Question: I have saved different features seperated by commas in the database shown in this image below:
when I select a single feature like this
'''
SELECT rt.*, rb.*, rf.*, rs.*
FROM business rt
INNER JOIN business_company_info rb
ON rt.id=rb.business_id
INNER JOIN business_attributes rf
ON rt.id=rf.business_id
INNER JOIN business_basic_info rs
ON rt.id=rs.business_id
WHERE business_keyword LIKE '%3000%' AND features LIKE '%feature3%' and
status= 0 ORDER BY rt.id DESC
'''
data is fetched from the database, but when I have many features it is failing to search.
This is my query for many features selected
'''
SELECT rt.*, rb.*, rf.*, rs.*
FROM business rt
INNER JOIN business_company_info rb
ON rt.id=rb.business_id
INNER JOIN business_attributes rf
ON rt.id=rf.business_id
INNER JOIN business_basic_info rs
ON rt.id=rs.business_id
WHERE business_keyword LIKE '%3000%' AND features LIKE'%feature3,feature2,feature4%' and
status= 0 ORDER BY rt.id DESC
'''
This is my code.
'''
if(isset($_POST['advance_search']) && !empty($_POST['advance_search']) && ((isset($_POST['area']) && !empty($_POST['area'])) ||
(isset($_POST['salary']) && !empty($_POST['salary'])) || (isset($_POST['industry']) && !empty($_POST['industry'])) || (isset($_POST['jobtype']) && !empty($_POST['jobtype']))
|| (isset($_POST['keyword']) && !empty($_POST['keyword'])) || (isset($_POST['empnum']) && !empty($_POST['empnum'])) || (isset($_POST['year']) && !empty($_POST['year']))
|| (isset($_POST['features']) && !empty($_POST['features'])) || (isset($_POST['employ_status']) && !empty($_POST['area']))
)){
//echo '<pre>';print_r($_POST);exit;
$area = $_POST['area'];
$salary = $_POST['salary'];
$industry = $_POST['industry'];
$jobtype = $_POST['jobtype'];
$keyword = $_POST['keyword'];
$empnum = $_POST['empnum'];
$year = $_POST['year'];
//echo '<pre>';print_r($ids);print_r($salary);print_r($keyword);print_r($jobtype);print_r($industry);exit;
//echo '<pre>';print_r($area);print_r($salary);print_r($industry);print_r($jobtype);print_r($keyword);print_r($empnum);print_r($year);exit;
/*if(isset($_POST['genre'])){
$genres_search = implode(',', $_POST['genre']);
}*/
if(isset($_POST['employ_status'])){
$employment_search = implode(',', $_POST['employ_status']);
}
if(isset($_POST['features'])){
$features_search = implode(',', $_POST['features']);
}
$conditions = array();
if (!empty($area)){
$conditions[] = "business_location LIKE '%$area%'";
}
if (!empty($salary)){
$conditions[] = "business_salary_rule LIKE '%$salary%'";
}
if (!empty($keyword)){
$conditions[] = "business_keyword LIKE '%$keyword%'";
}
if (!empty($jobtype)){
$conditions[] = "business_job_type >= '$jobtype'";
}
if (!empty($industry)){
$conditions[] = "business_industries LIKE '%$industry%'";
}
if (!empty($empnum)){
$conditions[] = "employees_number LIKE '%$empnum%'";
}
if (!empty($year)){
$conditions[] = "established_year LIKE '%$year%'";
}
if (!empty($employment_search)){
$conditions[] = "employment_status LIKE '%$employment_search%'";
}
if (!empty($features_search)){
$conditions[] = "features LIKE '%$features_search%'";
}
$sql = "SELECT rt.*, rb.*, rf.*, rs.*
FROM business rt
INNER JOIN business_company_info rb
ON rt.id=rb.business_id
INNER JOIN business_attributes rf
ON rt.id=rf.business_id
INNER JOIN business_basic_info rs
ON rt.id=rs.business_id
WHERE ". implode(' AND ', $conditions) . " and
status= 0 ORDER BY rt.id DESC"; echo '<pre>';print_r($sql);exit;
}
'''
Any help would be appreciated. Thank you
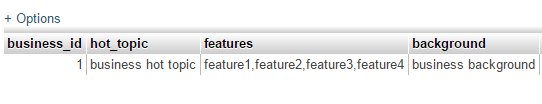
Answer: You can explode the $feature and store it into the array.
Something like this.
'''
if (!empty($features_search))
{
$feature_array= explode(",", $features_search);
for each($feature_array as $key => $feature)
{
$conditions[] = "features LIKE '%$feature%'";
}
}
'''
hope it helped.